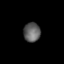
Tissue: prostate
Cell type: Myeloid cells
Senescence score: 0.3204
Nuclear area (px): 317
Mean DAPI intensity: 95.817